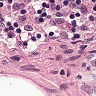
Metastatic tissue present: no